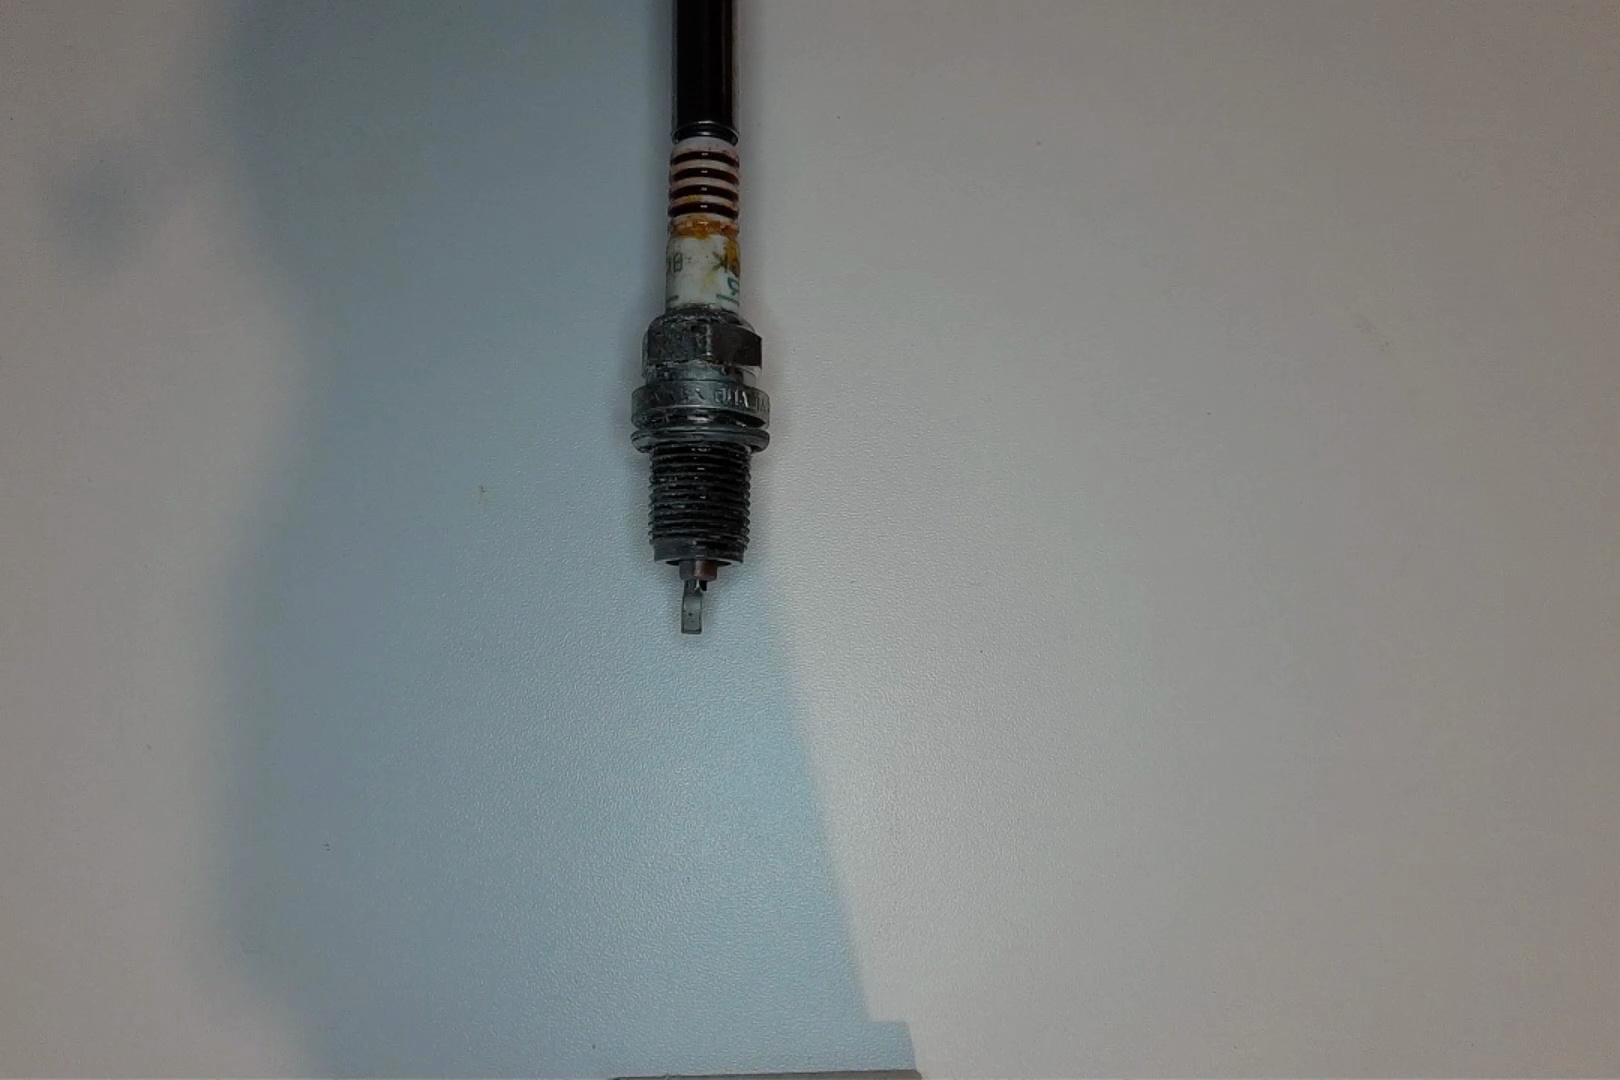
Label: anomaly